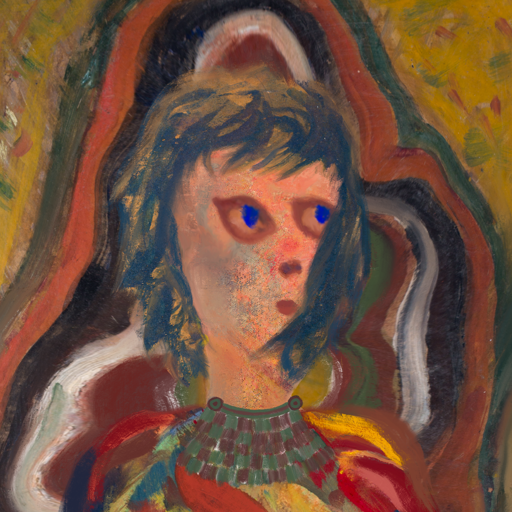
Background: AfterRaid, Head And Neck Side: Irani, Face Side: Mother_And_Son_Mother, Bust: Mother_And_Son_Son, Hair Side: In_The_Sun, Head Accessory: Blank, Second Necklace: After_Raid, Necklace: Blank, Baby: Blank